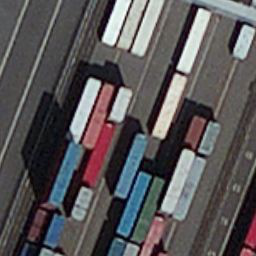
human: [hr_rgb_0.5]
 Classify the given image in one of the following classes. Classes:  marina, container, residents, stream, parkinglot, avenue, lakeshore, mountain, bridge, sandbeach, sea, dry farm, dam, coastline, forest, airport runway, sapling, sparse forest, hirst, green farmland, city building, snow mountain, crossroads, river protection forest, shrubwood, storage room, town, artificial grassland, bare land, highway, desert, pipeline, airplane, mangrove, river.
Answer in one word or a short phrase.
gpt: container